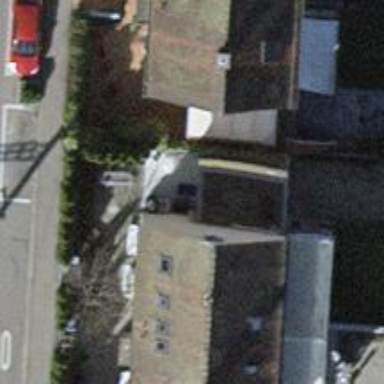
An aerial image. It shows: Residential building with roof made of roof tiles.